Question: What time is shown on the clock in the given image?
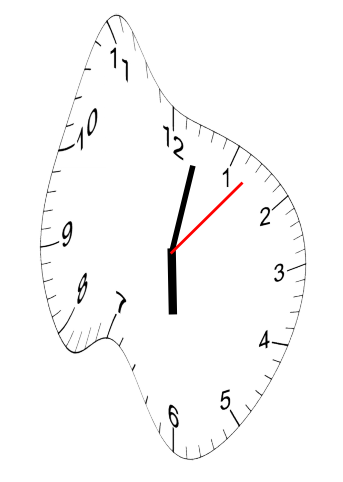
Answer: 06:02:07